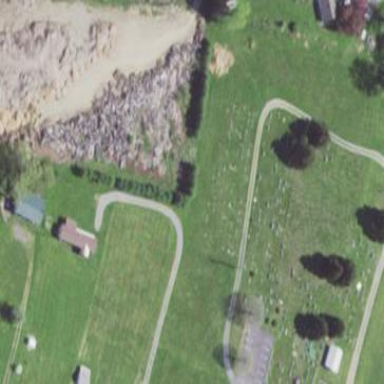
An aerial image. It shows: Cemetery.